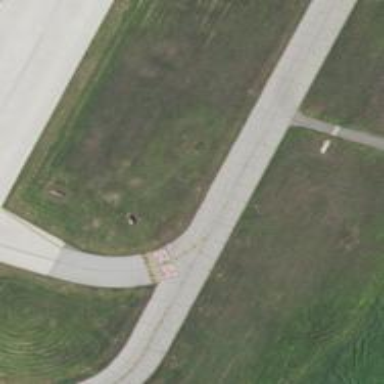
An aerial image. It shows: View of taxiway at the airport.